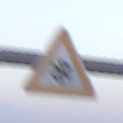
Verkehrszeichen: SchneeOderEisglaette
Umgebung: Outdoor, Suburban
Tageszeit: SunriseSunset
Wetter: Clear
Licht: Natural
Jahreszeit: NotSpecified
Kontrast: LowContrast